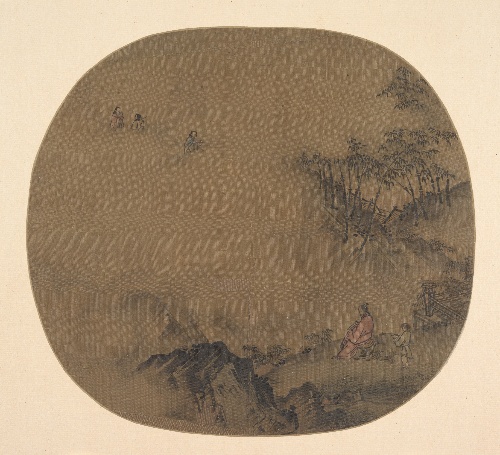
Artist: Unidentified artist
Object type: Fan mounted as an album leaf
Classification: Paintings
Medium: Fan mounted as an album leaf; ink and color on silk
Culture: China
Period: Song dynasty (?) (960–1279)
Dimensions: 9 5/16 x 10 3/8 in. (23.7 x 26.4 cm)
Department: Asian Art
Credit line: From the Collection of A. W. Bahr, Purchase, Fletcher Fund, 1947
Accession year: 1947
Repository: Metropolitan Museum of Art, New York, NY
Tags: Boys|Men|Landscapes